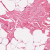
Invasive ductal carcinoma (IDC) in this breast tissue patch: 0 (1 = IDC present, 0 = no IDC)